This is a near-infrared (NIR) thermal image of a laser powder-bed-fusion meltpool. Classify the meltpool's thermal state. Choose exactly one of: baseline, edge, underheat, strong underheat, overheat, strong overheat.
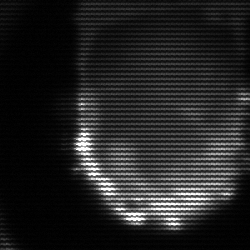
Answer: baseline